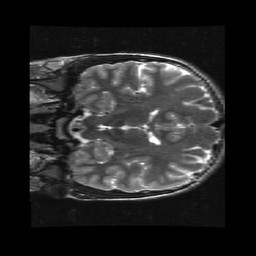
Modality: T2w
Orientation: coronal
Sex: male
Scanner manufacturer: ge
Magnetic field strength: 3 T
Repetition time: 5 s
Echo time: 0.1012 s